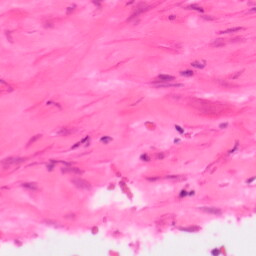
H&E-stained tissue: Colon